Aerial crown-view tile of a tropical tree (Barro Colorado Island, Panama), acquired 20250317:
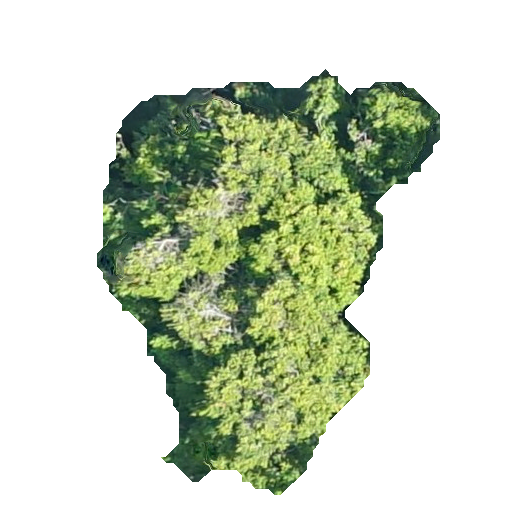
Species: Protium stevensonii
GBIF accepted scientific name: Tetragastris panamensis
Crown area: 137.881 m²